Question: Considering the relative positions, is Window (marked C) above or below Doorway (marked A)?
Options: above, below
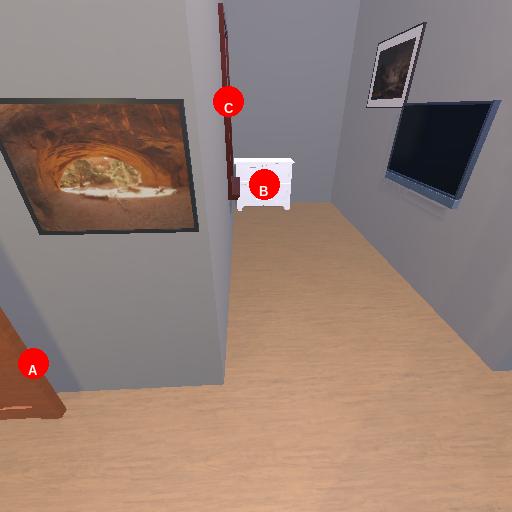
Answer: above